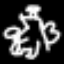
Label: angel